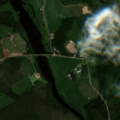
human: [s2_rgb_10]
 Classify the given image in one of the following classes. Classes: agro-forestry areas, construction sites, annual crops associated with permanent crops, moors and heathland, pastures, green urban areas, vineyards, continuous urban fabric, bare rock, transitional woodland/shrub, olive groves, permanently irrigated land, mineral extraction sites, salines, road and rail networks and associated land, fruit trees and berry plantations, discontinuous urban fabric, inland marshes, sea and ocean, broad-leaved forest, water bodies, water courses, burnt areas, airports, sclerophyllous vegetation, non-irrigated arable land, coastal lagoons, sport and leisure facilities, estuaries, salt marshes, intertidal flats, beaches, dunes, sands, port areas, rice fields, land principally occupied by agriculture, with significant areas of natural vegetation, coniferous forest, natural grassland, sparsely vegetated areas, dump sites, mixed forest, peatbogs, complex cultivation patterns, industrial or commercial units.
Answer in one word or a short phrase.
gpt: broad-leaved forest, coniferous forest, mixed forest, transitional woodland/shrub